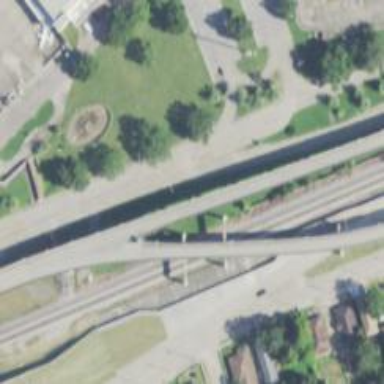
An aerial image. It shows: Secondary link road crossing over bridge.